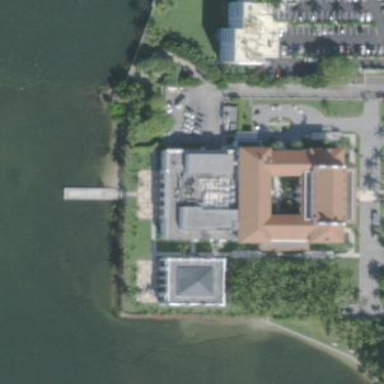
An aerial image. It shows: Museum building.